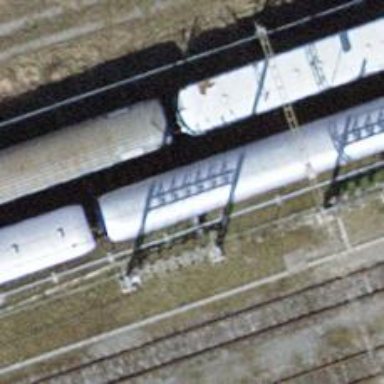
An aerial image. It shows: Preserved railway yard with single track.